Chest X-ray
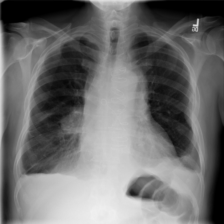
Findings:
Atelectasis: positive
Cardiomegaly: negative
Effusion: positive
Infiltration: positive
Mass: positive
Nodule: negative
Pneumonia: negative
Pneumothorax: negative
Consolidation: negative
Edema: negative
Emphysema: negative
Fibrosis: positive
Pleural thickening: negative
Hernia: negative